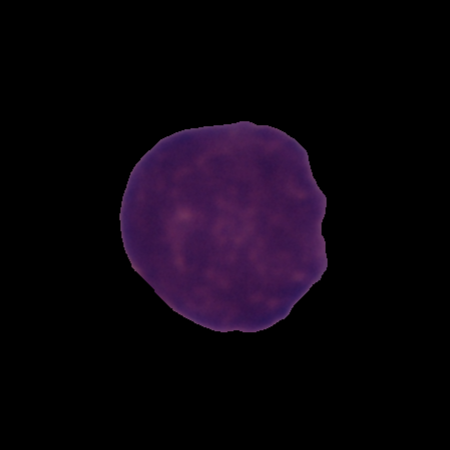
Label: cancer